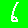
Digit: 6